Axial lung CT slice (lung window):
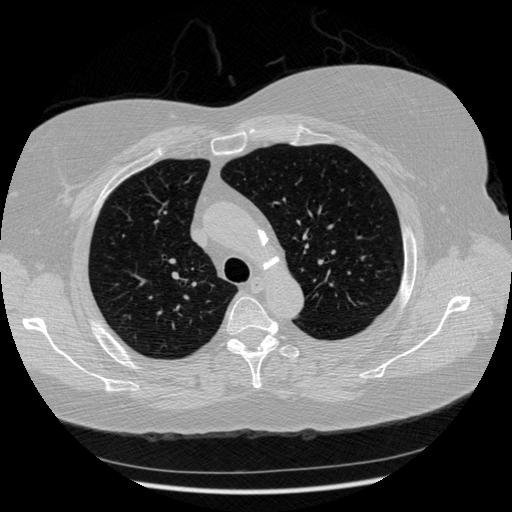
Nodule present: no